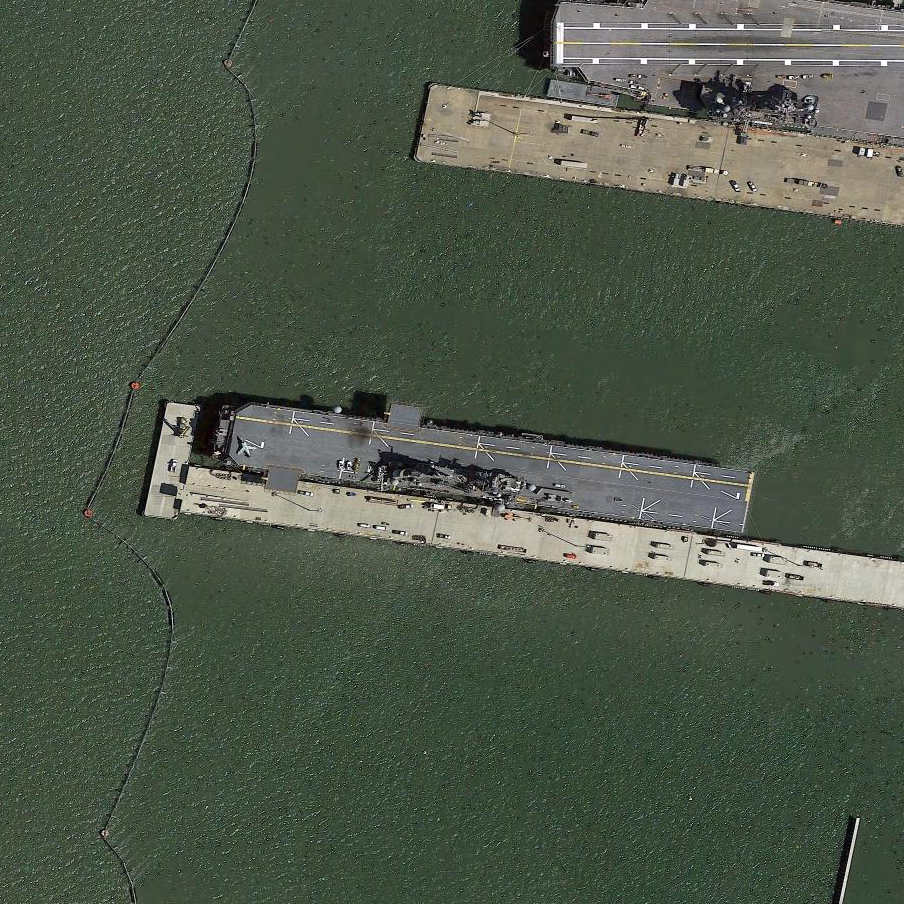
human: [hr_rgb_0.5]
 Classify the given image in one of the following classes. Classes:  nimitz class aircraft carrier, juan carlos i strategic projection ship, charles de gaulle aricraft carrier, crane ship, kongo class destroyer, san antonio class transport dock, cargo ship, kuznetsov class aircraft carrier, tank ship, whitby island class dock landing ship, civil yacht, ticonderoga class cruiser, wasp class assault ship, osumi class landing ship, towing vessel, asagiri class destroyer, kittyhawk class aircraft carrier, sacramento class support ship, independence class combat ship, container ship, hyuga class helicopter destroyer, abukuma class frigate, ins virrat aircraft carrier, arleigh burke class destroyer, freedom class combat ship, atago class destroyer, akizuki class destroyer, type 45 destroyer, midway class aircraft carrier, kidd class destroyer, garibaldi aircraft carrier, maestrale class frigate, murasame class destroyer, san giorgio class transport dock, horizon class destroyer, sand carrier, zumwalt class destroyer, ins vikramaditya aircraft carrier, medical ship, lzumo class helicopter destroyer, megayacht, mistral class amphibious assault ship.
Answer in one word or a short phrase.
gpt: Wasp class assault ship